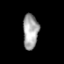
Tissue: prostate
Cell type: Myeloid cells
Senescence score: 0.3258
Nuclear area (px): 530
Mean DAPI intensity: 164.649